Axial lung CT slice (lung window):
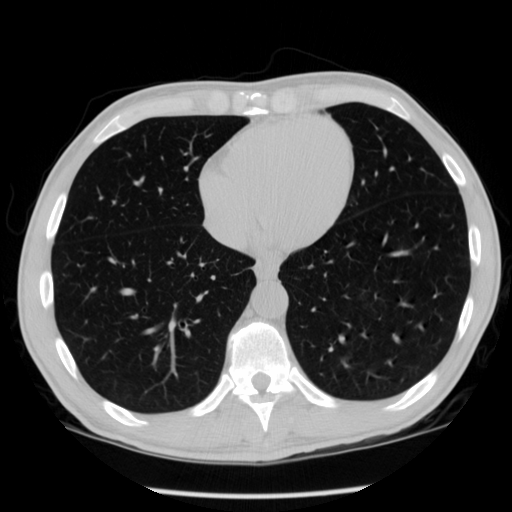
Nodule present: no